Aerial crown-view tile of a tropical tree (Barro Colorado Island, Panama), acquired 20240611:
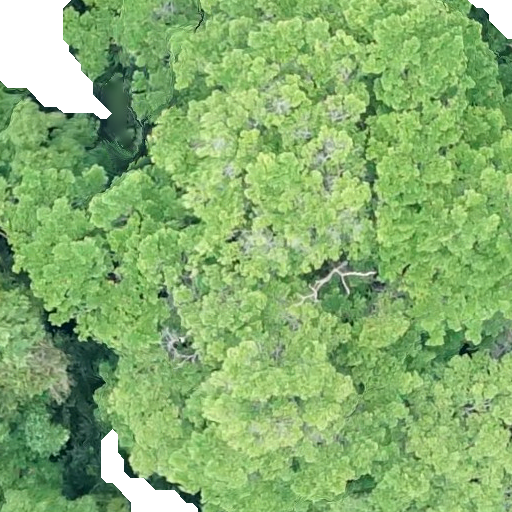
Species: Terminalia amazonia
GBIF accepted scientific name: Terminalia amazonica
Crown area: 610.872 m²